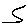
Label: zigzag